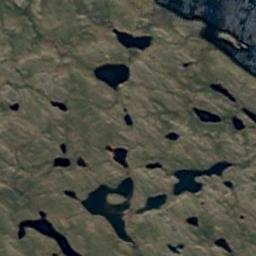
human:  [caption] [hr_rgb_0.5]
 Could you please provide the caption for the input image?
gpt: There is a large area of ​​dense brown bare land in a lake in a wetland .

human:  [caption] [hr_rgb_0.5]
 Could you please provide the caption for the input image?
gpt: The wetland consists of bare land and water .

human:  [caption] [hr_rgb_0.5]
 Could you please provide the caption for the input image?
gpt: There are many different shapes of water around the wetlands .

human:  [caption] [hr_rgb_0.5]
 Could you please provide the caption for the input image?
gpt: There are several scattered trees in the middle of this wetland .

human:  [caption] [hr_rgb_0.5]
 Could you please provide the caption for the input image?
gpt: There are some water areas on the wetland .